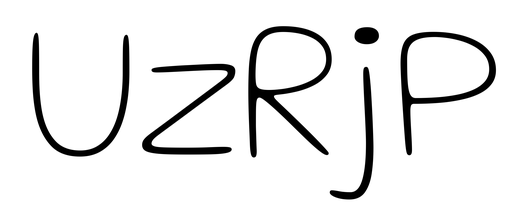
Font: Gluten_Thin